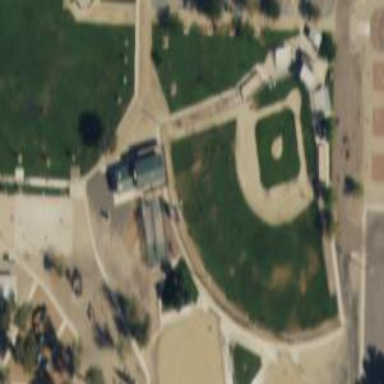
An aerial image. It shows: Baseball pitch for leisure and sports activities.